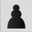
Piece: bP